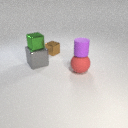
small green metal cube above large gray metal cube